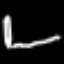
Label: pencil